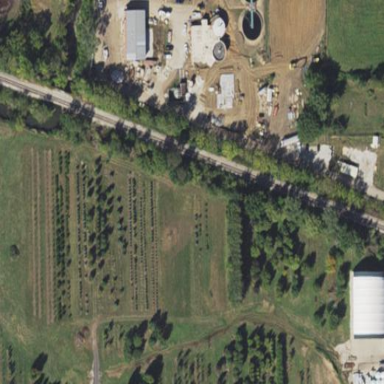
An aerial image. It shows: Plant nursery area.